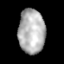
Tissue: lung
Cell type: Epithelial cells
Senescence score: 0.2163
Nuclear area (px): 1158
Mean DAPI intensity: 178.221